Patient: sex M, age 78
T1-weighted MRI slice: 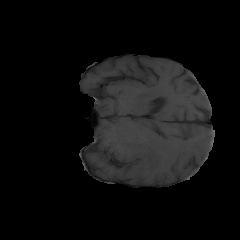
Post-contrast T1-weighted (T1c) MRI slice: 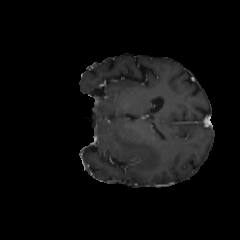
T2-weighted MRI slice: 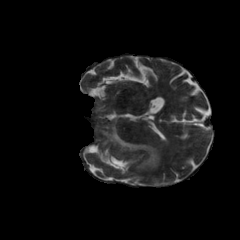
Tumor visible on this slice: yes
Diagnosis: Glioblastoma, IDH-wildtype
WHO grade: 4